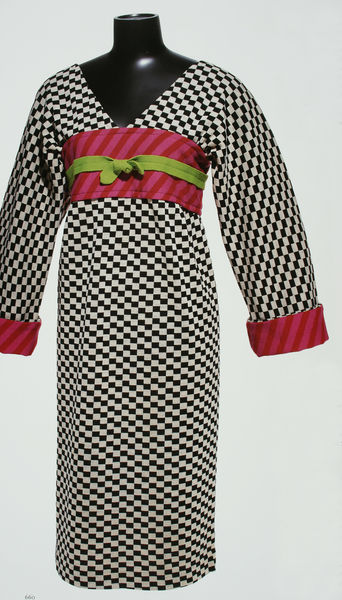
Titel: "Kabuki"-Kleid
Künstler: Rudi Gernreich
Standort: Kyoto (Japan)
Institution: Kyoto Costume Institute
Schlagwörter: weiß, grün, ausschnitt, frau, kariert, kleid, licht, schwarz, dame, gürtel, rot, karo, mode, muster, rock, schachbrett, schleife, band, kleidung, ärmel, hals, stoff, rosa, taille, japan, modell, streifen, japanisch, foto, fotografie, pink, karos, asien, puppe, umschlag, tailliert, v ausschnitt, kimono, modepuppe, grassgrün, puppr